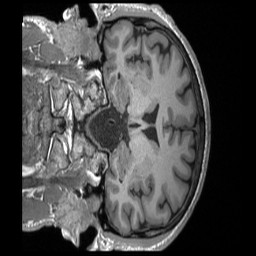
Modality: T1w
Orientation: coronal
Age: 39
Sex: male
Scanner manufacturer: siemens
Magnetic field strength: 3 T
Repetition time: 2.4 s
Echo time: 0.00224 s